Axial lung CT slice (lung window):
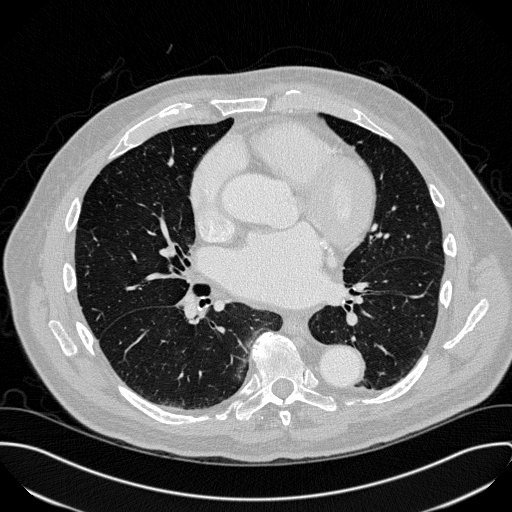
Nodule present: no